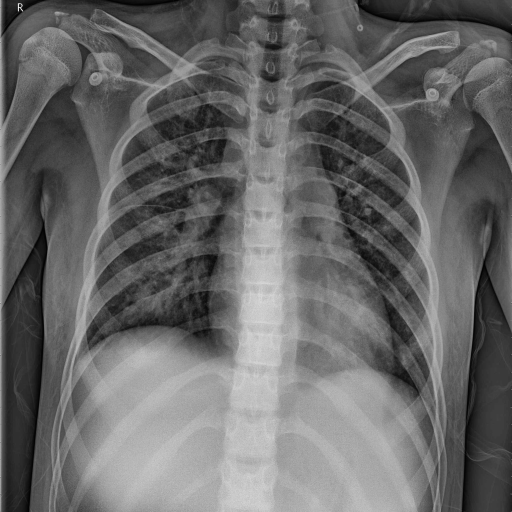
Finding: PNEUMONIA